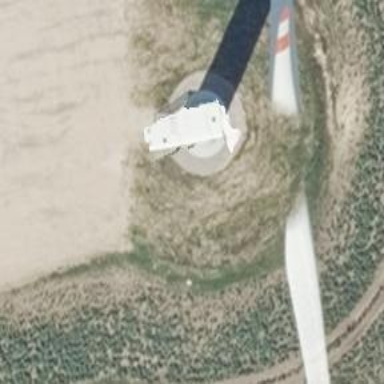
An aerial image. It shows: Wind generator powered by wind. The generator type is horizontal axis and it uses wind turbines.